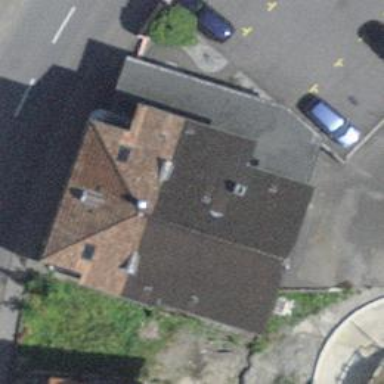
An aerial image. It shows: Restaurant.